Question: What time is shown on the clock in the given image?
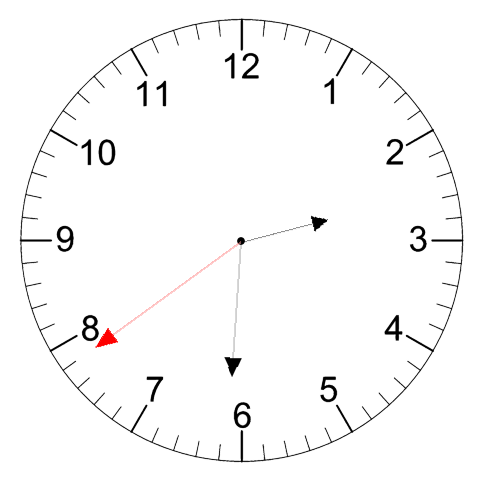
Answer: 02:30:39